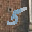
Label: 5